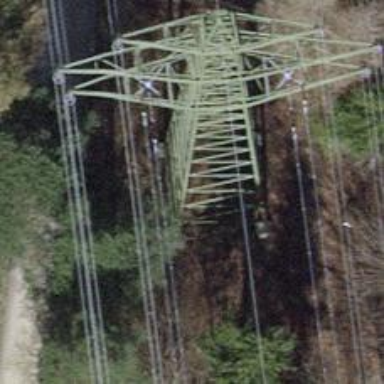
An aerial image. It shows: Towering power structure.